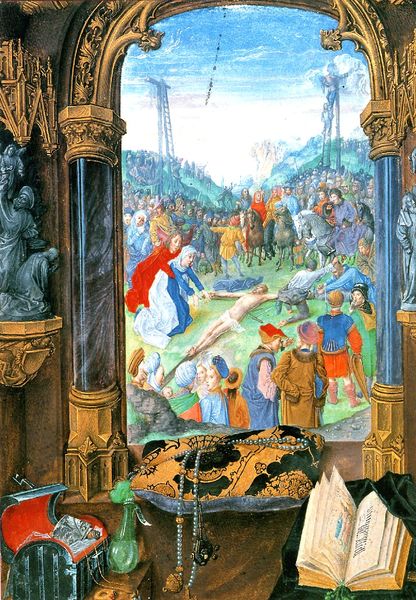
Titel: Stundenbuch der Maria von Burgund
Künstler: Liévin van Lathem
Institution: Wien, Österreichische Nationalbibliothek
Schlagwörter: blau, gemälde, himmel, bunt, fenster, marmor, säule, säulen, ausblick, rot, flasche, johannes, gold, statue, stilleben, aussicht, kette, leiter, arch, blue, columns, crowd, kissen, men, people, pillow, red, white, window, women, black, green, painting, picture, vase, truhe, buch, kreuz, torbogen, geld, kiste, flakon, flower, christus, jesus, kreuzigung, ostern, angel, horses, sky, hill, isaak, opfer, grass, schatulle, maria, rosenkranz, mother, hats, schrein, books, cross, necklace, ladder, wings, calvary, crucifixion, marble, statues, andachtsbild, box, schächer, book, chest, christ, crucifix, abraham, pearls, golgatha, jade, mary, bible, mara, kissten, crucifiction, image, jewelry, crosses, thieves, jesus christ, mourners, crucified, alter, rosary, nails, beads, isak, isaack, onlookers, isack, iasak, pciture, crucifixtion, torboen, alalbaster, sinners, streaked, christ after cruxifiction, mary at the deposition, religious panel, patronage, calvary scene with christ, fensterplatz